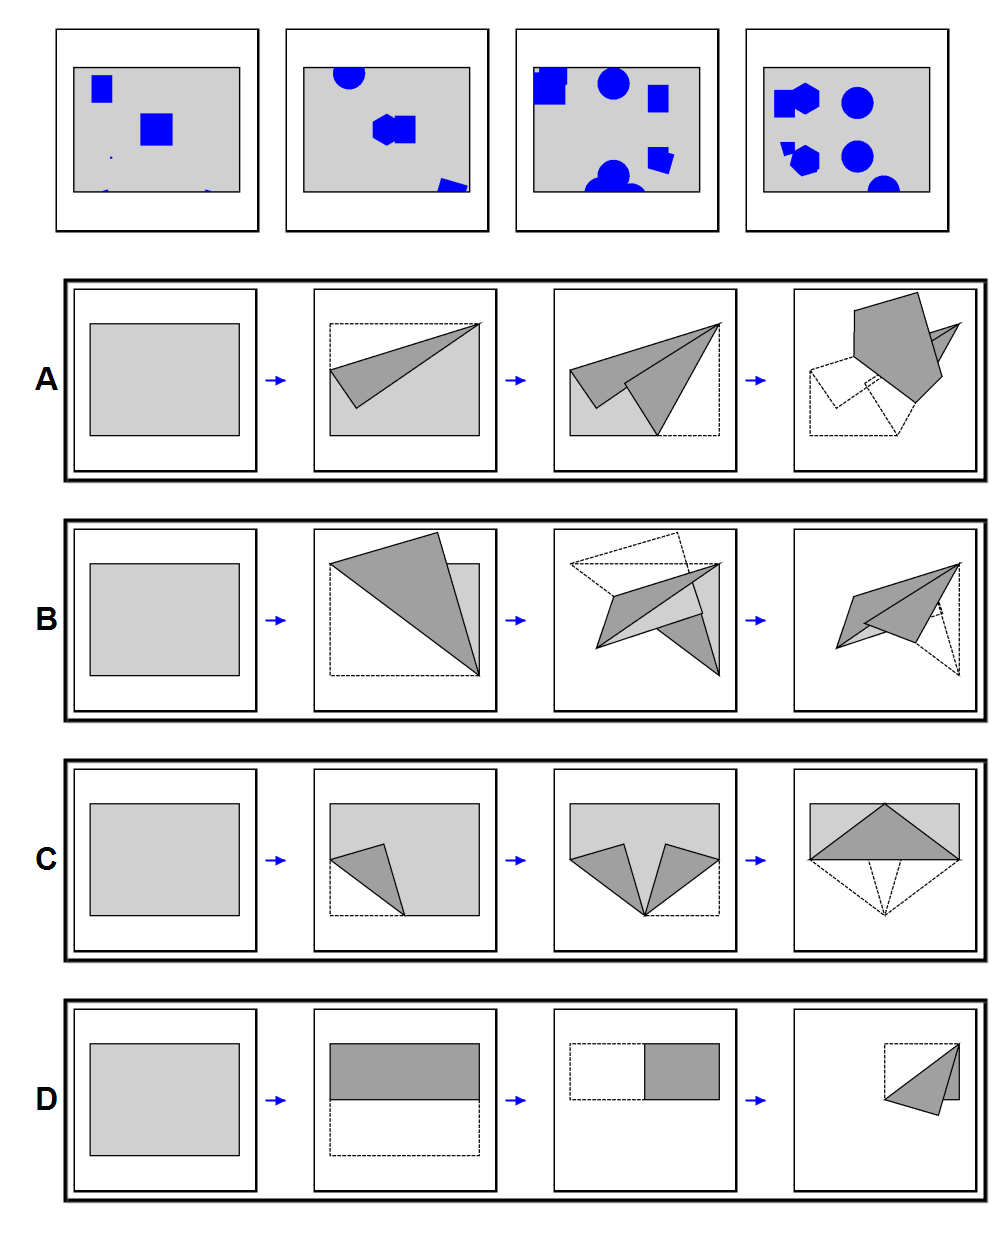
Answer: C